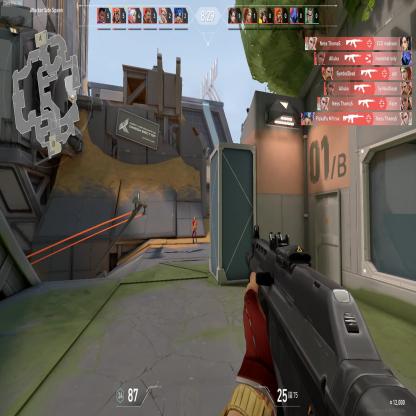
Label: enemy